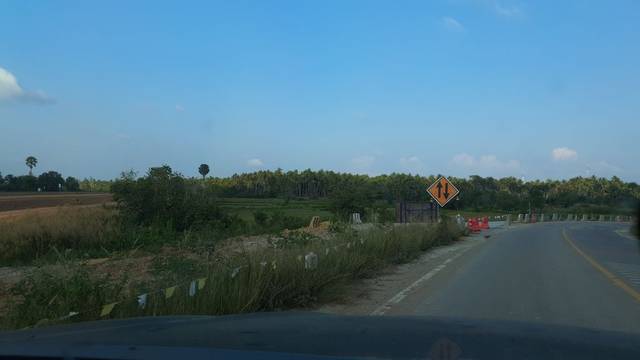
Region: Thailand
Coordinates: 11.448, 99.603